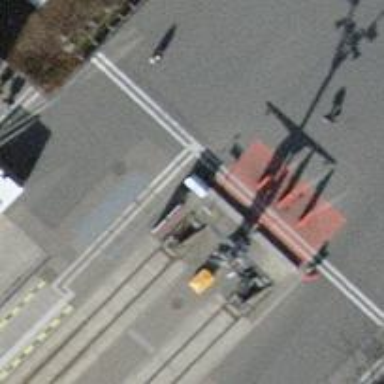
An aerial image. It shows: Public surveillance pole with high mast lamp mount.